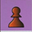
Piece: bP